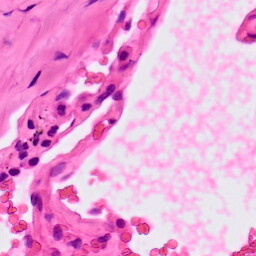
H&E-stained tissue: Lung